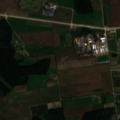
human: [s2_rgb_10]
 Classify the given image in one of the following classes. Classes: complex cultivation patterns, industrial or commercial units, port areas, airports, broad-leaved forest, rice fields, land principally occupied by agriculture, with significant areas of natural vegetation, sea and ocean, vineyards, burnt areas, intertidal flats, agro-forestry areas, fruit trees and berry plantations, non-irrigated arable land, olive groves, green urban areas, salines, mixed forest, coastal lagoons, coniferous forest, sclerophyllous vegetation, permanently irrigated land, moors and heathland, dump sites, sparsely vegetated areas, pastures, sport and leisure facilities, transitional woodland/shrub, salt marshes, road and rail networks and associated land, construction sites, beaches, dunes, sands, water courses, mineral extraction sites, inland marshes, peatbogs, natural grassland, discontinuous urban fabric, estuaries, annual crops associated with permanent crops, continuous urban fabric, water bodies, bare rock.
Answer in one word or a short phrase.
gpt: industrial or commercial units, non-irrigated arable land, complex cultivation patterns, broad-leaved forest, mixed forest, transitional woodland/shrub